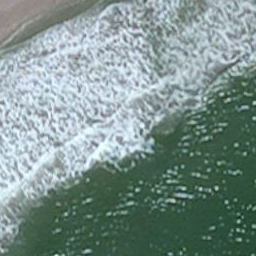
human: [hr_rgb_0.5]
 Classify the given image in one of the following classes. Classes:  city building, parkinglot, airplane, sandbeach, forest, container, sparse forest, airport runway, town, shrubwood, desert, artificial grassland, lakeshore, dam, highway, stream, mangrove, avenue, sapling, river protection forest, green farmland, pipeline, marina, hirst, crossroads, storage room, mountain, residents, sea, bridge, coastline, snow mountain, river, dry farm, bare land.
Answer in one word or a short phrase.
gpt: coastline